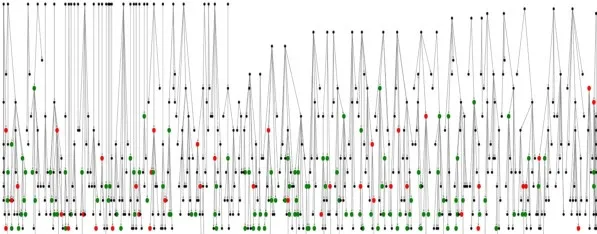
Family tree (dam line only). The red dots represent animals with cataracts, the green dots represent animals with no ocular abnormalities and the black dots represent the animals not examined (not in the herd). Data for sires was not available. Animals with cataracts are spread evenly across the diagram, suggesting there is no hereditary component.
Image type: pathology (fish)